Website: apple
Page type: address-validator
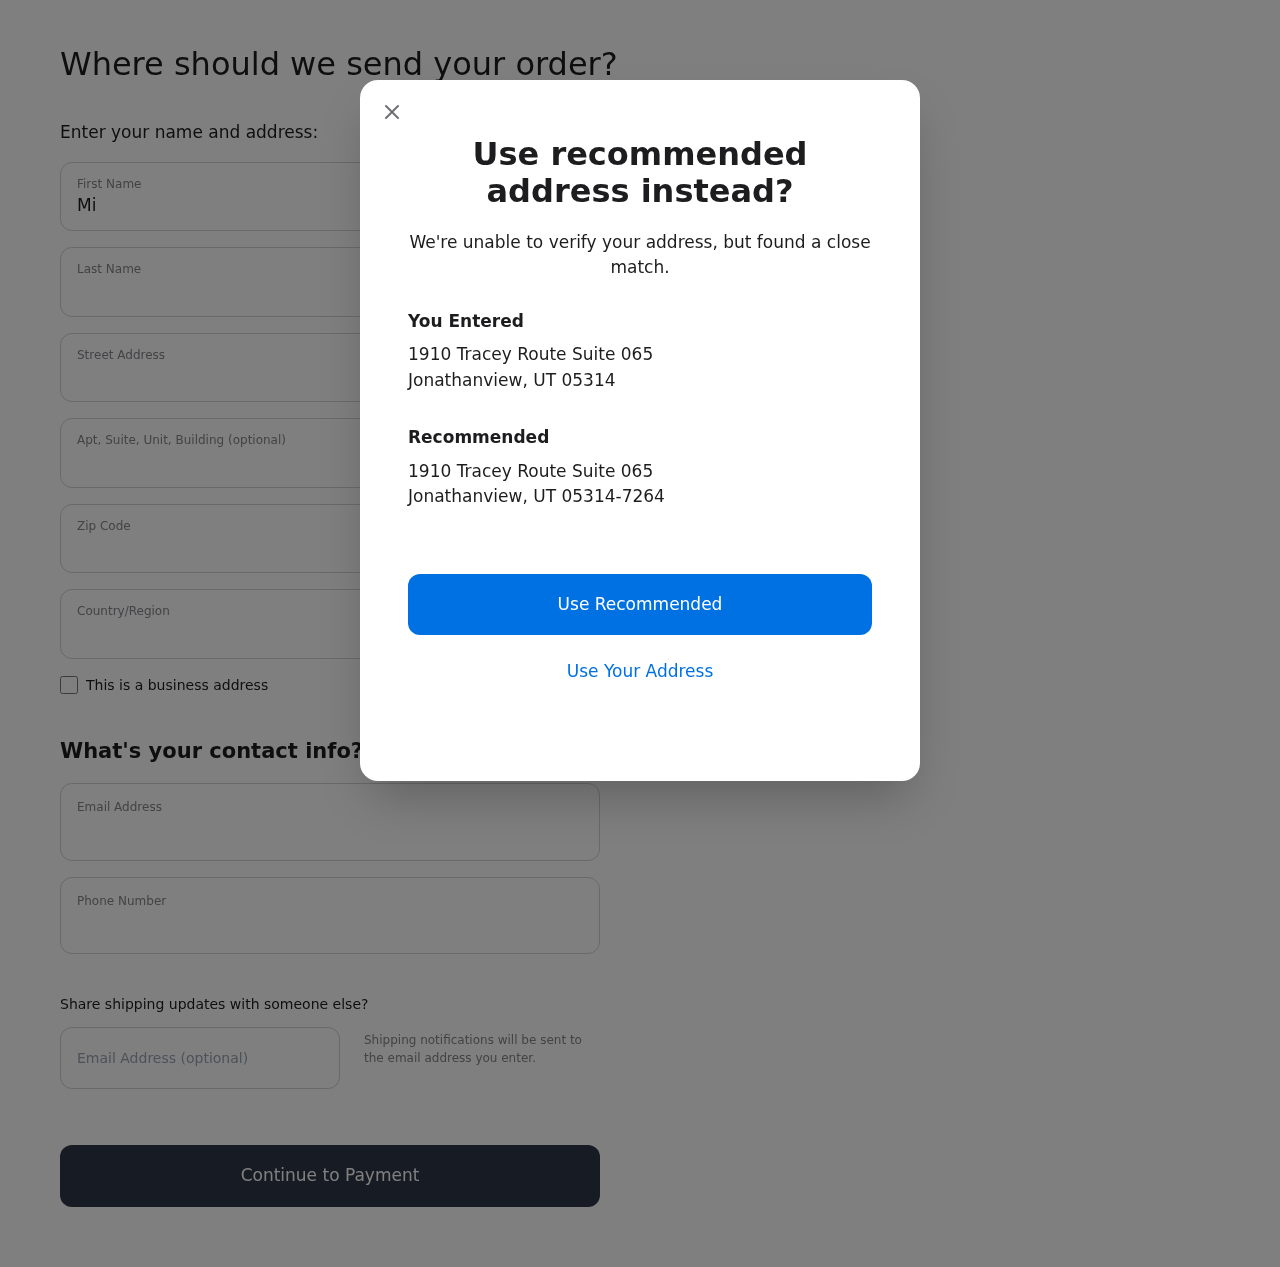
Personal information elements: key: PII_CITY
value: Jonathanview
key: PII_COUNTRY
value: United States
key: PII_EMAIL
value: michelle_thompson@yahoo.com
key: PII_FIRSTNAME
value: Michelle
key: PII_GIFT_EMAIL
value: michael.benjamin@yahoo.com
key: PII_LASTNAME
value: Thompson
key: PII_PHONE
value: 9618524806
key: PII_POSTCODE
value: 05314
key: PII_POSTCODE_FULL
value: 05314-7264
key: PII_STATE_ABBR
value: UT
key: PII_STREET
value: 1910 Tracey Route Suite 065
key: PII_STREET2
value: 1910 Tracey Route Suite 065
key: PII_STREET2
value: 979 Robert Cliff
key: PII_CITY2
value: Jonathanview
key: PII_STATE_ABBR2
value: UT